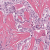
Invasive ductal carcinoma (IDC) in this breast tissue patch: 1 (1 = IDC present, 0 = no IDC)